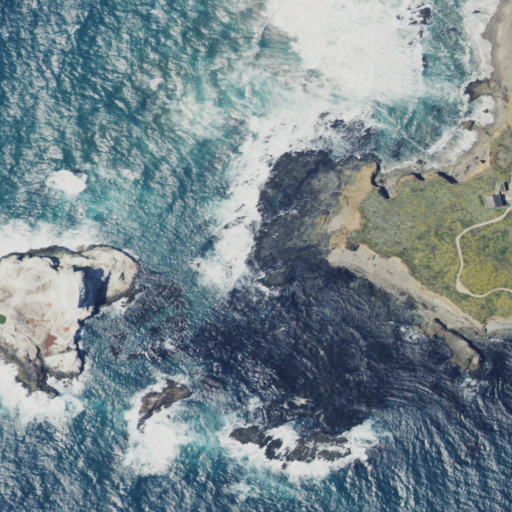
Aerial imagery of cape in California named Point Piedras Blancas containing open water, shrub, herbaceous wetlands, woody wetlands, barren land, grassland, low intensity development, and high intensity development